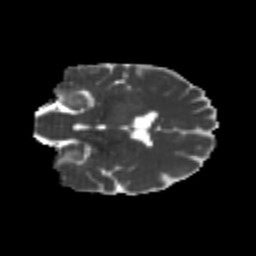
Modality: MD
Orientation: coronal
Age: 21
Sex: female
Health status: healthy
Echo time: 0.074 s